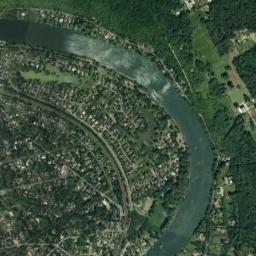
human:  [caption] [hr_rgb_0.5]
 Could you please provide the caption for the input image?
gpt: The river goes through trees and grass .

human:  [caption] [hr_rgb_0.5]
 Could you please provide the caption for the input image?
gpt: The dark green river has an artificial lake nearby and the river is flanked by some fields and residential areas .

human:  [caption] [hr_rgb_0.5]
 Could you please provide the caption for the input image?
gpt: There are many trees on either side of the river .

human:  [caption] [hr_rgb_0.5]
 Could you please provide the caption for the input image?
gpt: A curved green river like a circular arc, With bustling cities and green forests on both sides .

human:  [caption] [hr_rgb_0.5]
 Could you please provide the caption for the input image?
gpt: There are many green trees and meadows beside the river .